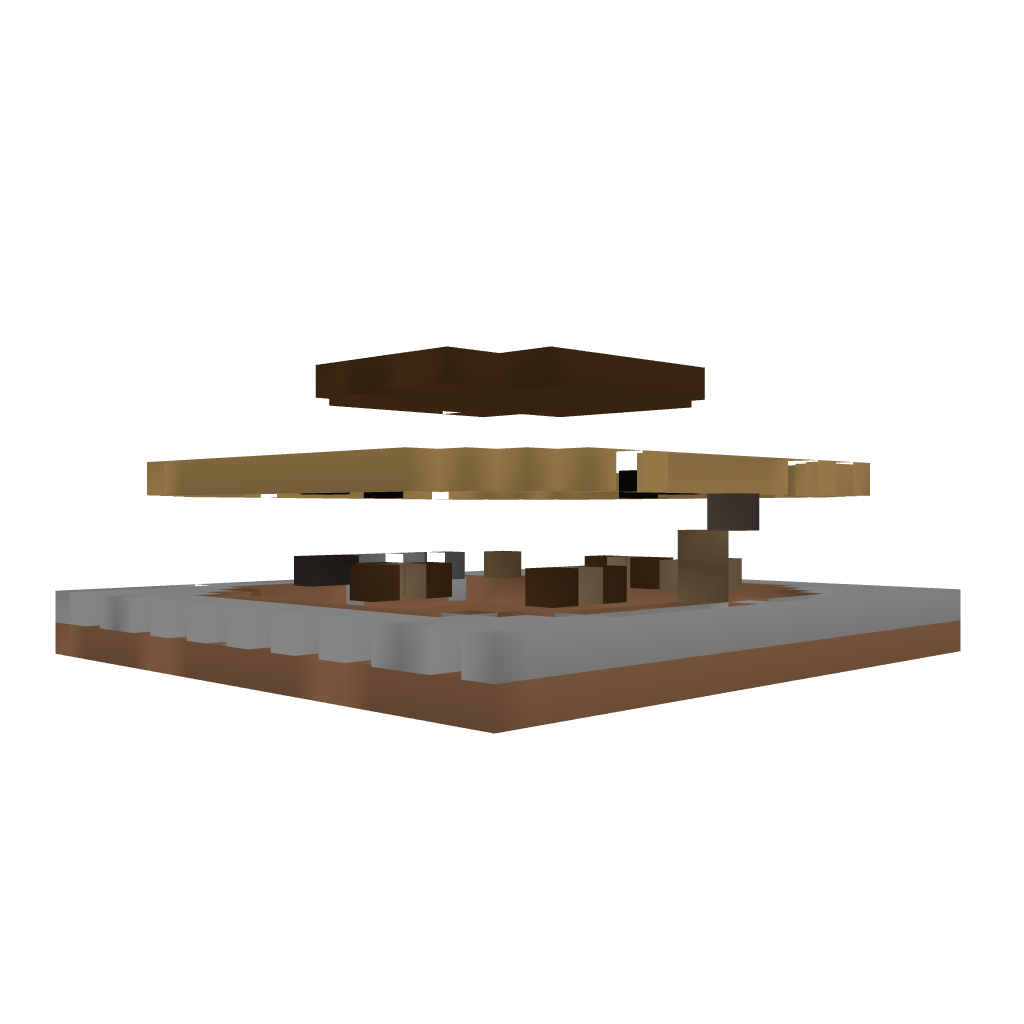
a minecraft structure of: Minestore